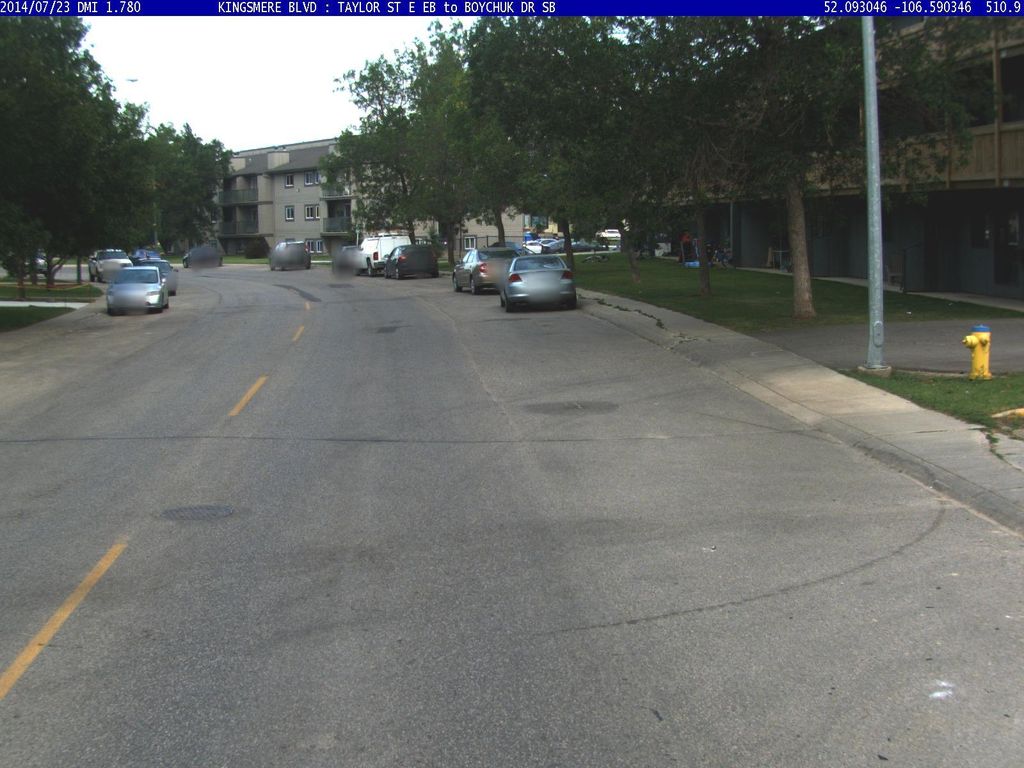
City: saskatoon